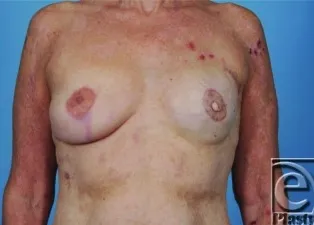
After staged silicone implant reconstruction.
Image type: medical_photograph (other_medical_photograph)